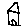
Label: house